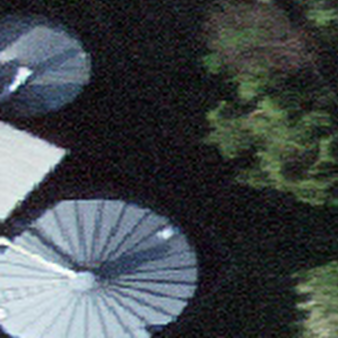
Label: other